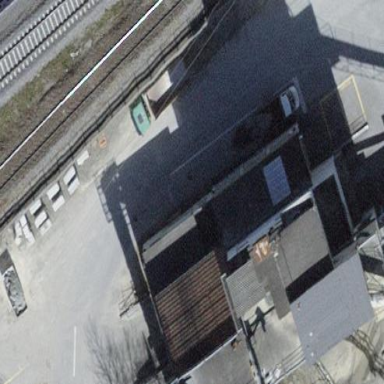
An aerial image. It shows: Industrial building with tiled roof.